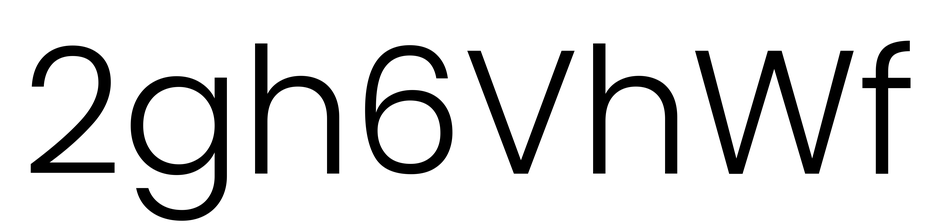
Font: Poppins-Light